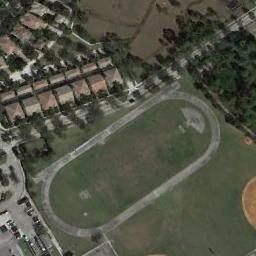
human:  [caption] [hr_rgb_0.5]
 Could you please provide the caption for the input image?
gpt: The ground track field is on a lawn and some houses arranged neatly are next to the ground track field .

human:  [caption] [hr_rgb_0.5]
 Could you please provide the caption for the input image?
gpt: The track and field is built on the lawn, A road away from the residential area, And there is a lot of vegetation around it .

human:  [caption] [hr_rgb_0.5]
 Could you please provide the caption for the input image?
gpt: There are many buildings next to the ground track field .

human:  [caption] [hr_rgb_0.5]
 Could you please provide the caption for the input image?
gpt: There is a building and green space around the track .

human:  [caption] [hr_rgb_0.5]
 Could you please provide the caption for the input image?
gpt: There are some buildings beside the ground track field with a gray track .